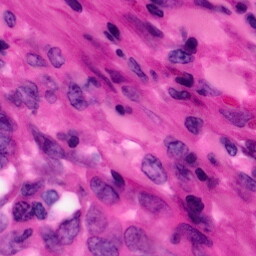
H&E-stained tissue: Pancreatic